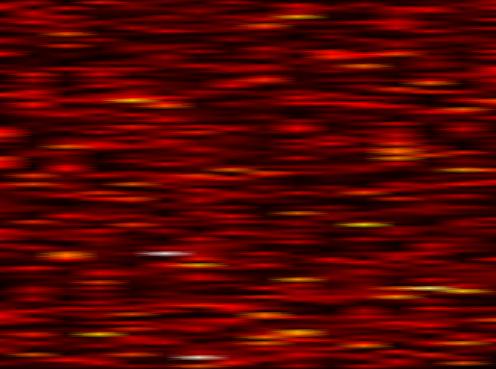
Label: FOFDM